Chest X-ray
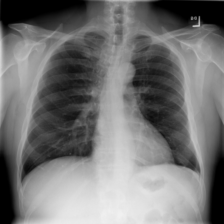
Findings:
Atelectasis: negative
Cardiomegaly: negative
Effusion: negative
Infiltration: negative
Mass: negative
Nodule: negative
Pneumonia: negative
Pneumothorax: negative
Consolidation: negative
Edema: negative
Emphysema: negative
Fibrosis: negative
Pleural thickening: negative
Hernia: negative